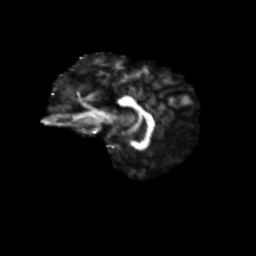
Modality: FA
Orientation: sagittal
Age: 56
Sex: female
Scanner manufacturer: siemens
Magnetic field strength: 3 T
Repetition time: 4.71 s
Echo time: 0.0906 s